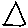
Label: triangle